Question: I have a custom ImageView and in the OnDraw I have added some bitmap overlays. I can capture the click event for any overlay using action up type event in the OnTouchEvent callback. The thing is for me to display a popup window I must supply a view anchor for the popup window to show but I am using as anchors a particular view, so I am stuck. I cannot find any sollution on the web regarding this issue. Passing the parent ImageView and adding the overlay x-y offsets (with Gravity.NO_GRAVITY) are not producing the desired result(Also the window arrow will not point correctly).
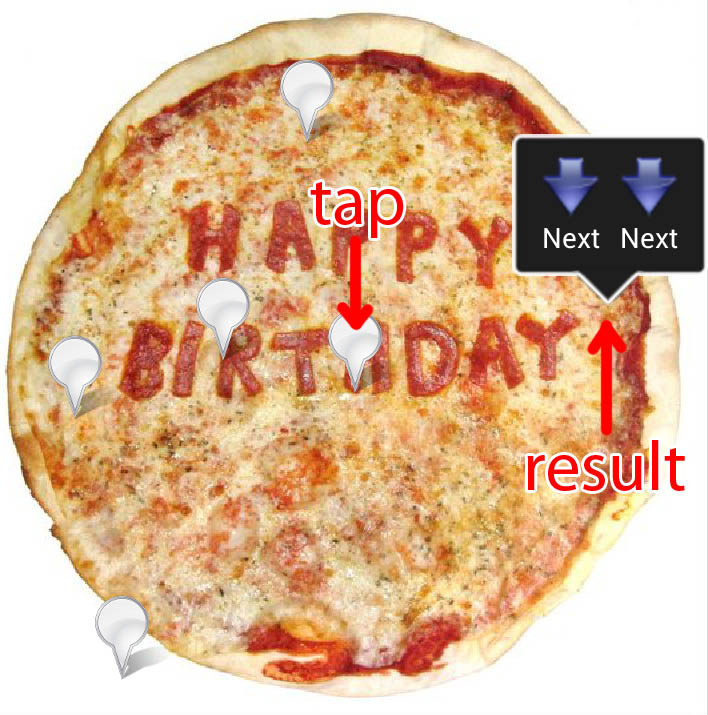
Answer: Use <URL>
The problem is that x/y params into that function is offset relative to Window, to which anchor view belongs. You can see it clearly from function's source, where nothing from 'parent' is used except of its window token.
'''
public void showAtLocation(View parent, int gravity, int x, int y) {
showAtLocation(parent.getWindowToken(), gravity, x, y);
}
'''
So to make your offsets good, you have to determine anchor's position relative to its window.
For this, use
'''
Rect rc = new Rect();
View.getWindowVisibleDisplayFrame(rc);
int[] xy = new int[2];
View.getLocationInWindow(xy);
rc.offset(xy[0], xy[1]);
'''
now you have
'''
inx x = rc.left, y = rc.top;
'''
This is point of your ImageView's left-top corner relative to its window.
Finally show your PopupWindow at location relative to this point, and it should display correctly on top of your ImageView.